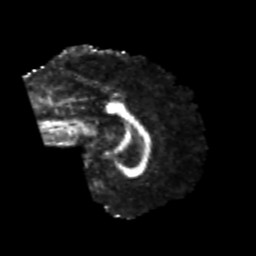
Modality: FA
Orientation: sagittal
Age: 22
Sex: female
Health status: healthy
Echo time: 0.074 s